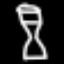
Label: hourglass